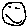
Label: smiley face